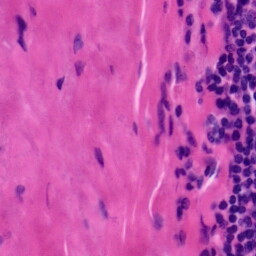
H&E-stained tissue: Tonsil